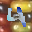
Label: 4